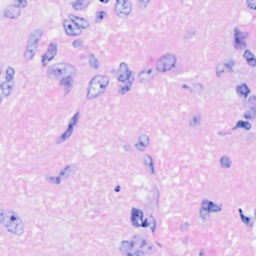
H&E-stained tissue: Breast